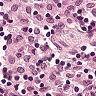
Metastatic tissue present: no